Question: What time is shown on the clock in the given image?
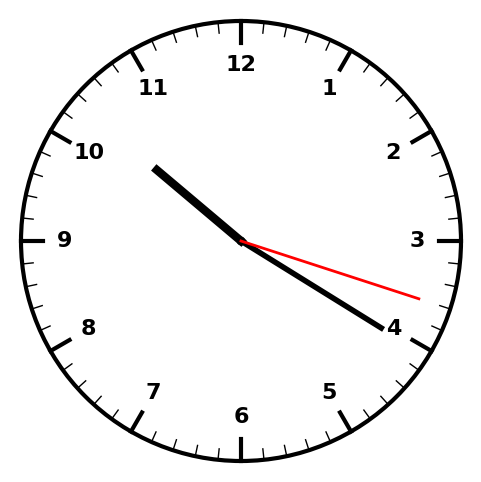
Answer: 10:20:18